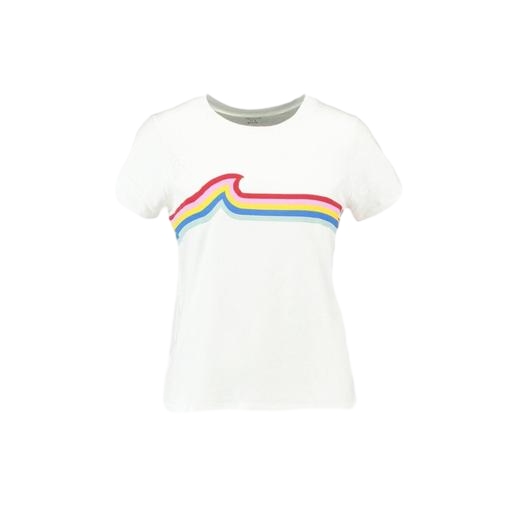
white rainbow tee, multicolor women’s white large t-shirt, white petite t-shirt only macy, white background